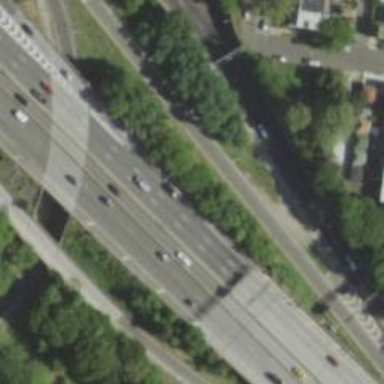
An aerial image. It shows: Motorway junction.